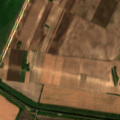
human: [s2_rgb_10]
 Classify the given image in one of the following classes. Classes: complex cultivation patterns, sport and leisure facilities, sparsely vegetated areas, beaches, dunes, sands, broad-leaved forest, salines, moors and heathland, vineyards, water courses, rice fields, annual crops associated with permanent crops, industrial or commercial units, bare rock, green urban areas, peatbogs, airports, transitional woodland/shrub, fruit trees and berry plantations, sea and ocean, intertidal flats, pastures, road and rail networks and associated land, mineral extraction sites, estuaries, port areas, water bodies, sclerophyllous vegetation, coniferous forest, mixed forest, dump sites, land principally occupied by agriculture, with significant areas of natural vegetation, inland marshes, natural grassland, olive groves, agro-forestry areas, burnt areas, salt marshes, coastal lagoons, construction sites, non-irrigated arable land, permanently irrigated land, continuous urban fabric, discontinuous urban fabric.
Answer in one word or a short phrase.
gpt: non-irrigated arable land, complex cultivation patterns, transitional woodland/shrub